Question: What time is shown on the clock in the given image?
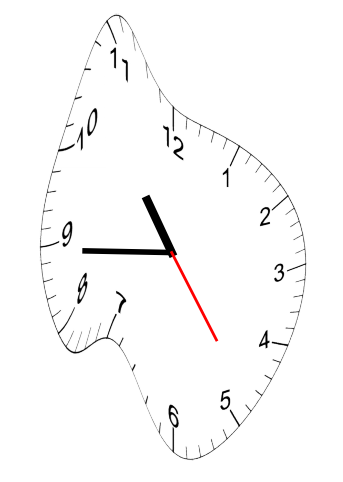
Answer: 10:44:24